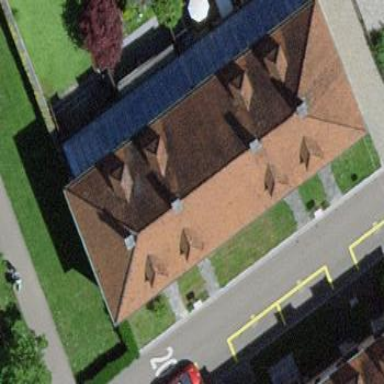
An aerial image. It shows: Hipped roof house.